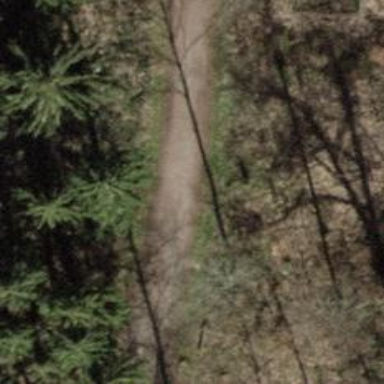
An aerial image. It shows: Track with fine gravel surface of grade2 quality.